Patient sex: F
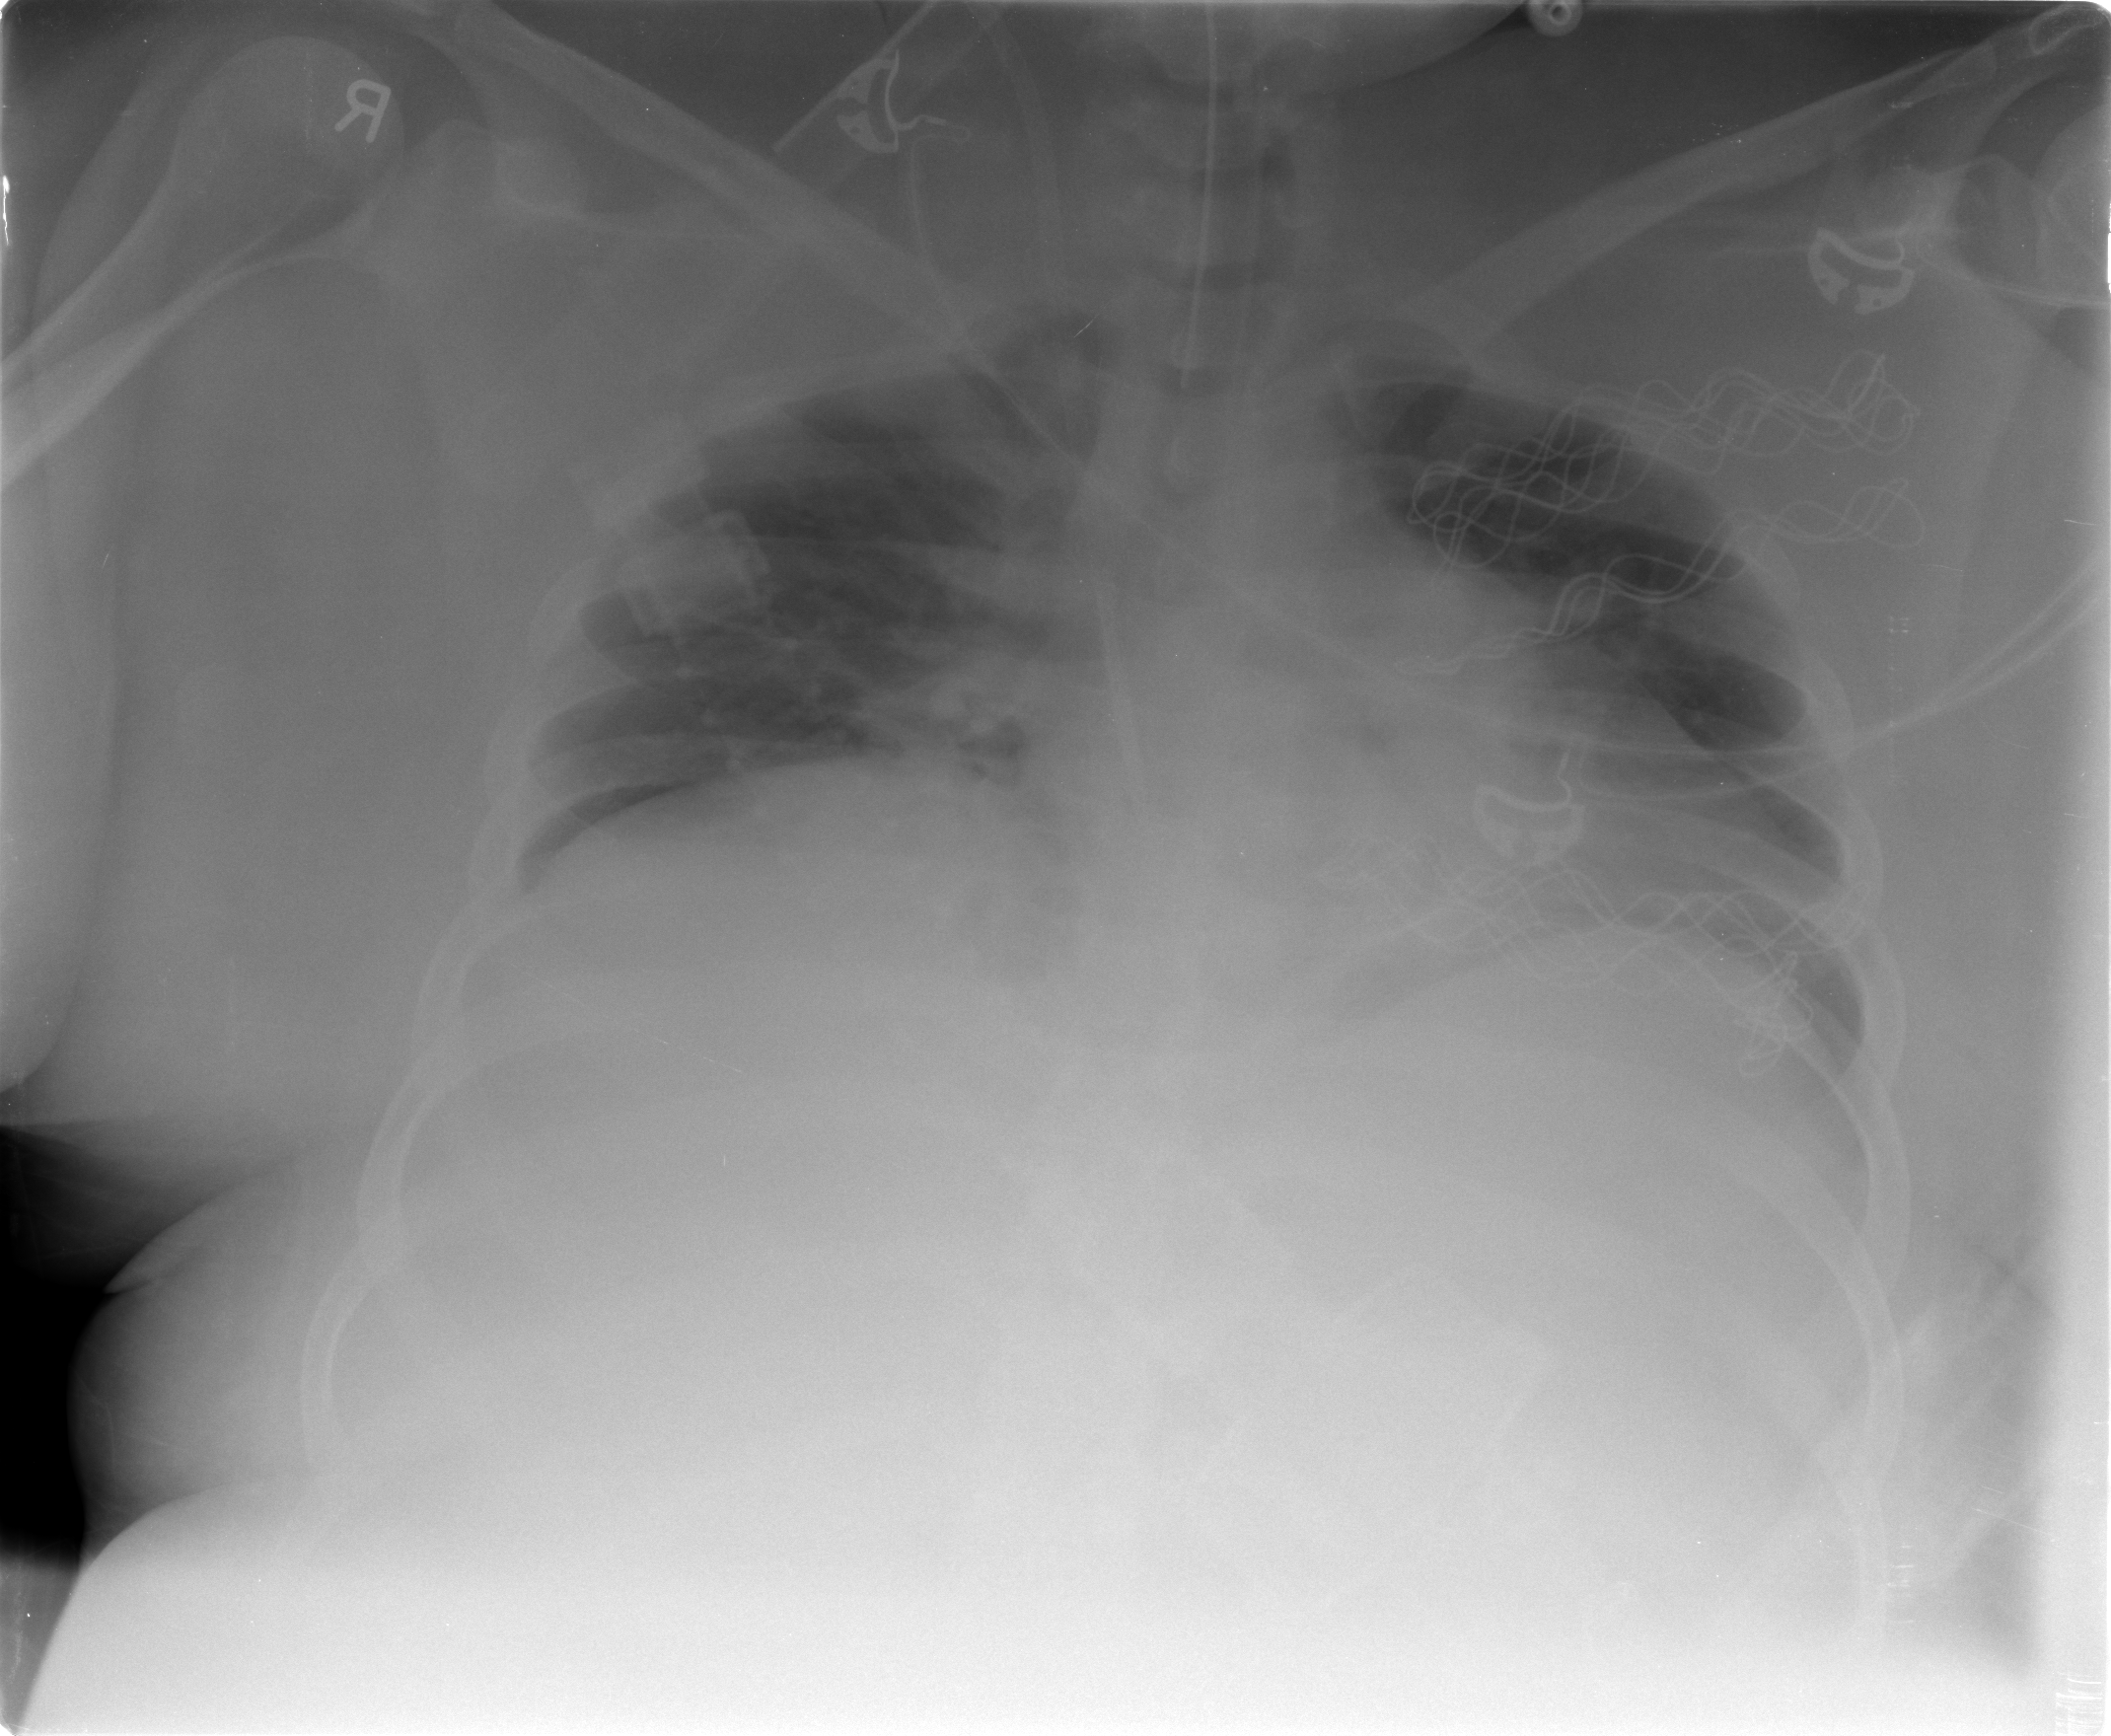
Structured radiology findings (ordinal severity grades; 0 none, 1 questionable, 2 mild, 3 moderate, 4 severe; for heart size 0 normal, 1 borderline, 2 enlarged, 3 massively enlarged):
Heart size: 2
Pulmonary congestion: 0
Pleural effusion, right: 0
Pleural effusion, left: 0
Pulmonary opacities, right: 0
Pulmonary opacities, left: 0
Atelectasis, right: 2
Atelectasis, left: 2